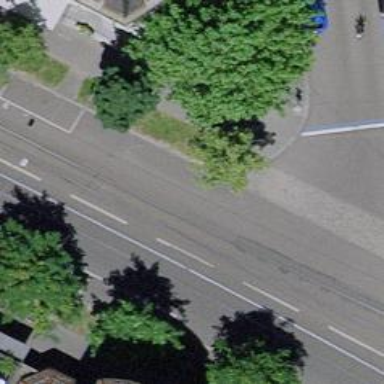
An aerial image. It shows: Avenue of broadleaved trees.